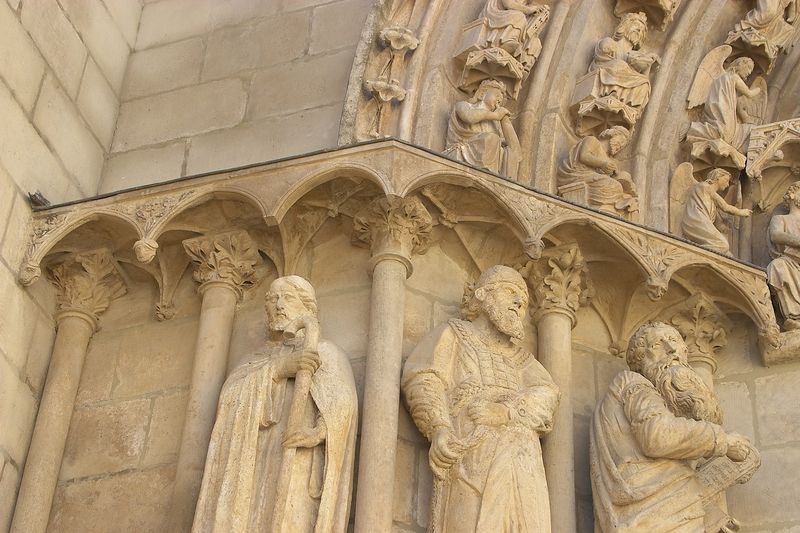
Titel: Kathedrale von Burgos
Künstler: Juan de Colonia
Standort: Burgos (EU - E); Burgos, Kathedrale (EU - E)
Schlagwörter: flügel, kämpfer, mann, ausschnitt, männer, säule, säulen, bart, wand, kleidung, stein, steine, täufer, bild, kirche, figur, haare, sitzend, stehend, stock, engel, statue, relief, fassade, stab, mauer, ziegel, figuren, könig, ornamente, bildhauerei, foto, bögen, außen, dom, kapitelle, kathedrale, fries, portal, statuen, sandstein, jesus, mittelalter, mönch, heiliger, heilige, gothik, hirte, apostel, abt, base, deail, jesus#, apostolen, llkirche